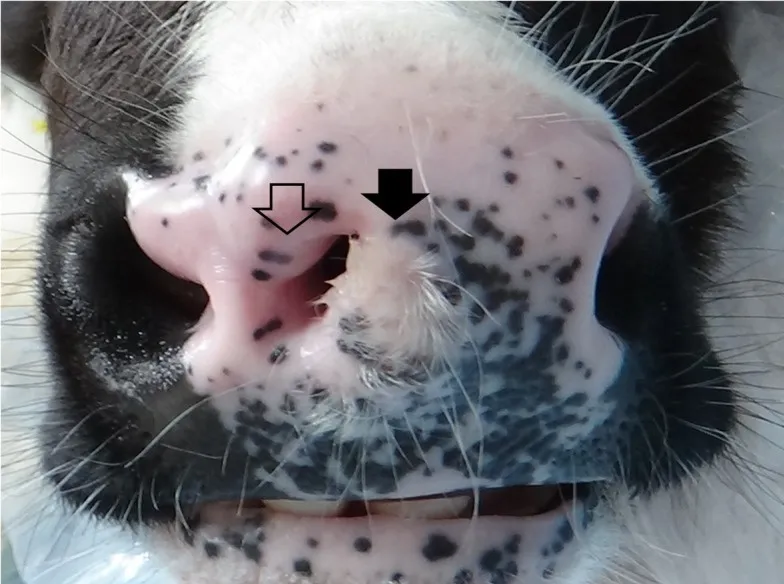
Macroscopic appearance of the nose of the 1-month-old female Holstein calf. A small, flat nostril (empty arrow) is evident within the region of the muzzle and between the right and left nostrils, which exit at the normal locations. A hair-bearing region (black arrow) is evident near the left edge of the middle nostril.
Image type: medical_photograph (skin_photograph)